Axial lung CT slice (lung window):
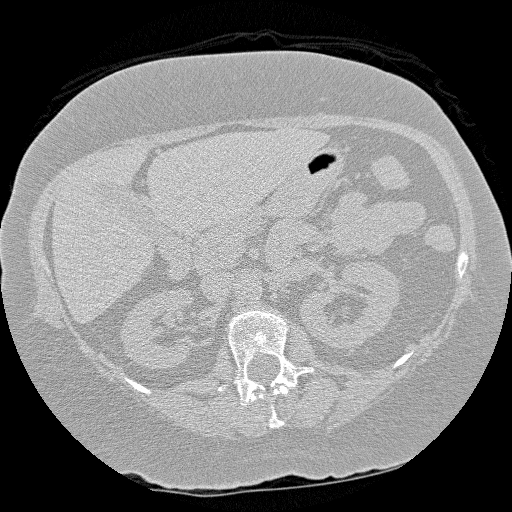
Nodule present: no